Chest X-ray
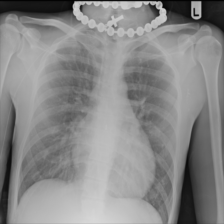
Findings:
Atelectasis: negative
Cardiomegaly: negative
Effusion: negative
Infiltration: negative
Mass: negative
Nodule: negative
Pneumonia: negative
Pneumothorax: negative
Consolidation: negative
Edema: negative
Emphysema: negative
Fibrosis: negative
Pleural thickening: negative
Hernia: negative